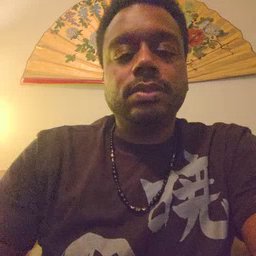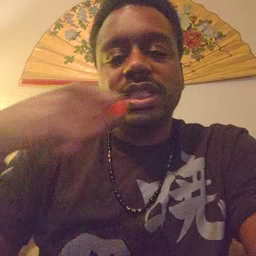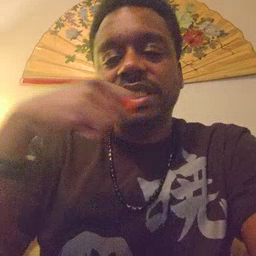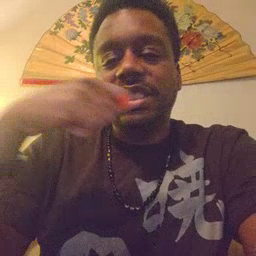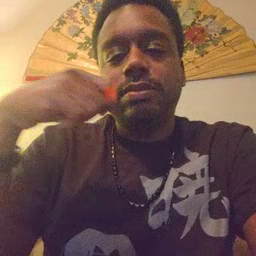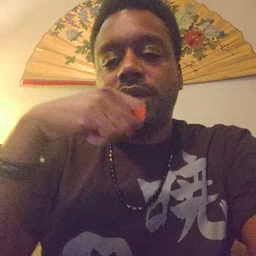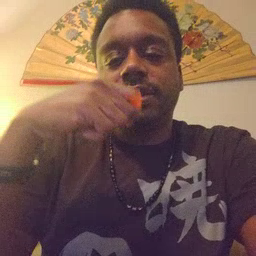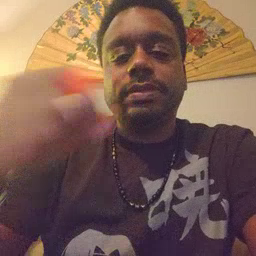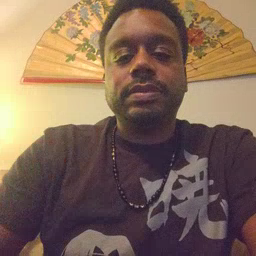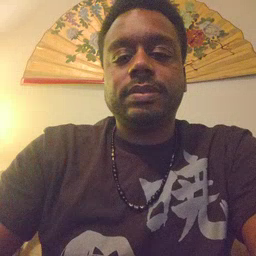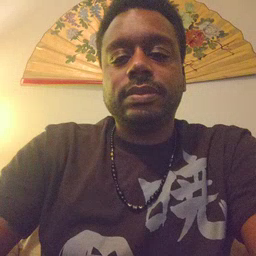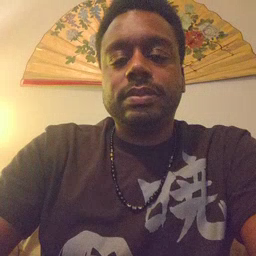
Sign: toothbrush